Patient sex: F
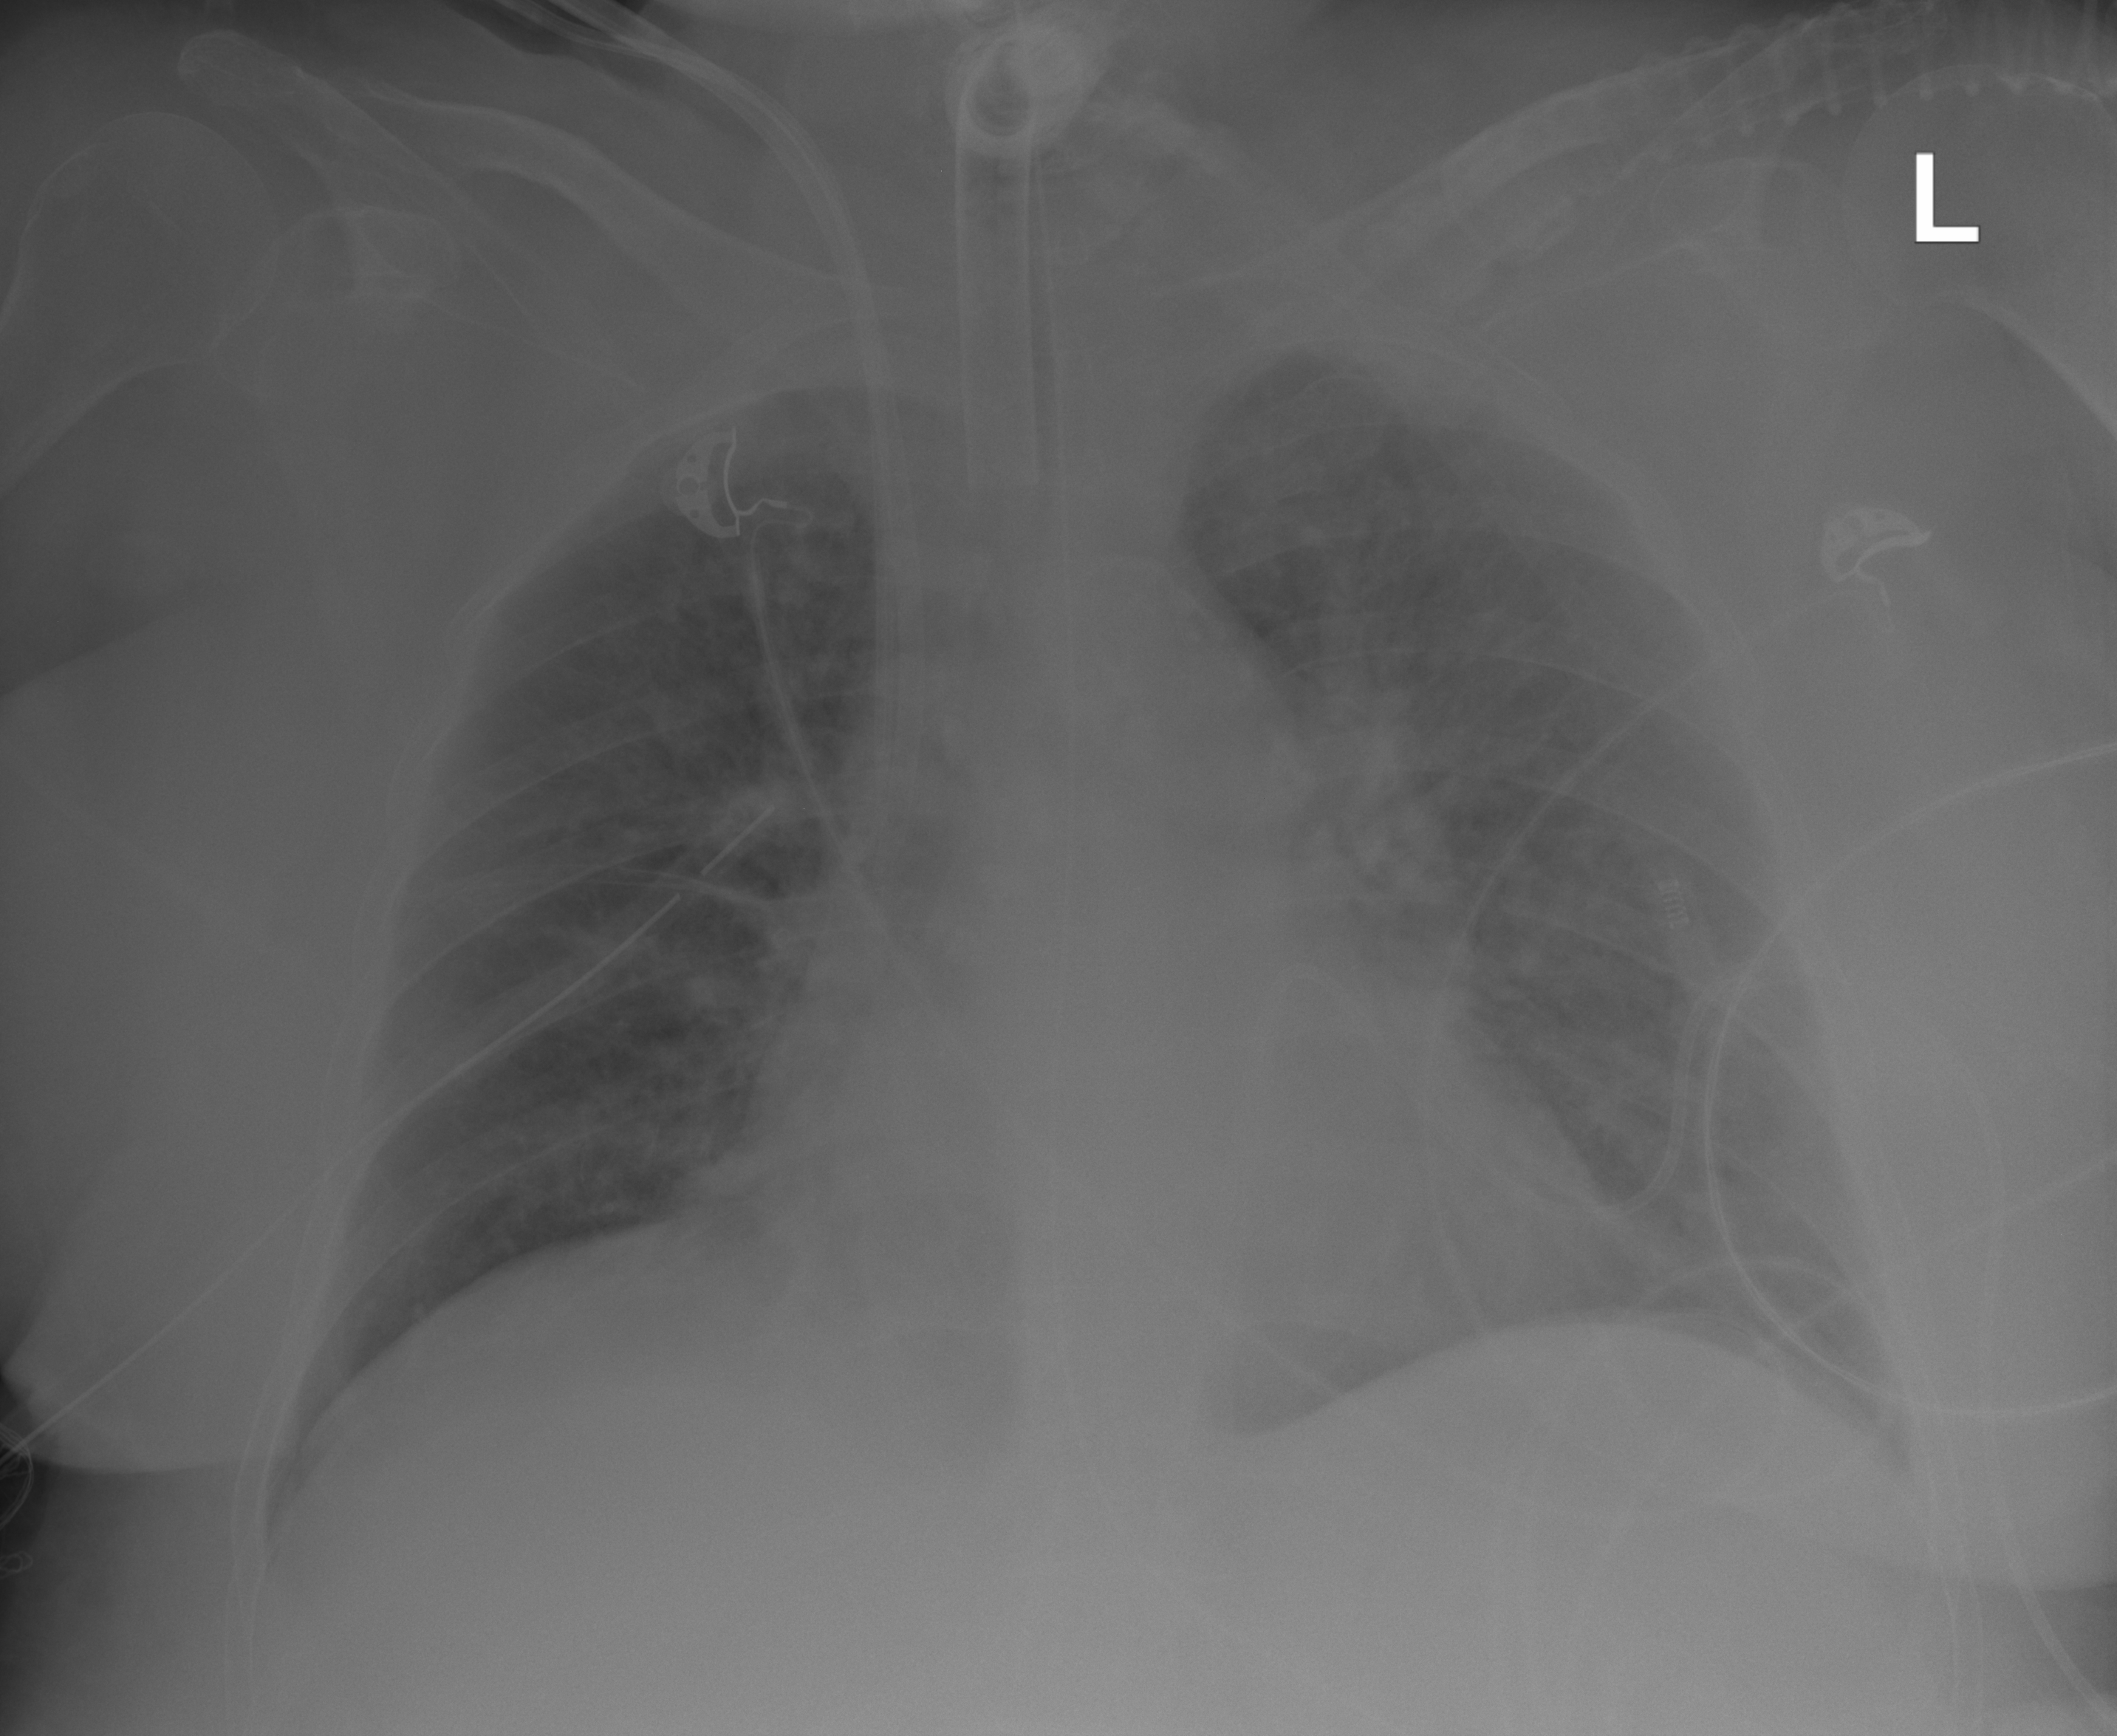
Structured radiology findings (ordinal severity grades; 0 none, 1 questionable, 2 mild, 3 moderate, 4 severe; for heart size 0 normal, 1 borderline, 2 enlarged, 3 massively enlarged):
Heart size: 2
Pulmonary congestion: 3
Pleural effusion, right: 0
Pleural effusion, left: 0
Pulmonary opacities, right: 2
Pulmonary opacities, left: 2
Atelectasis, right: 0
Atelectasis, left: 0